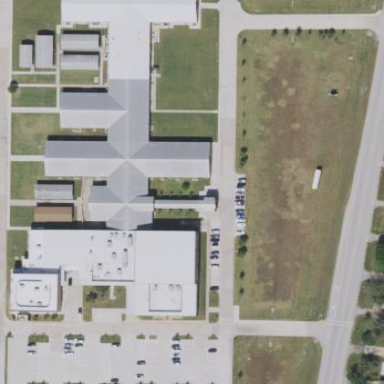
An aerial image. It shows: School.